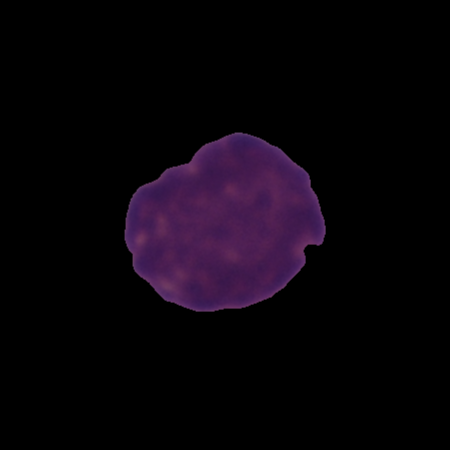
Label: healthy